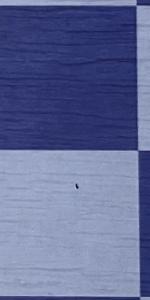
Label: Empty